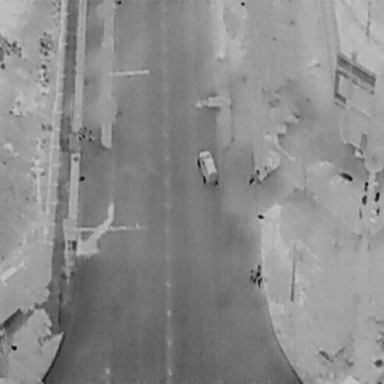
There is a Car in the infrared image.